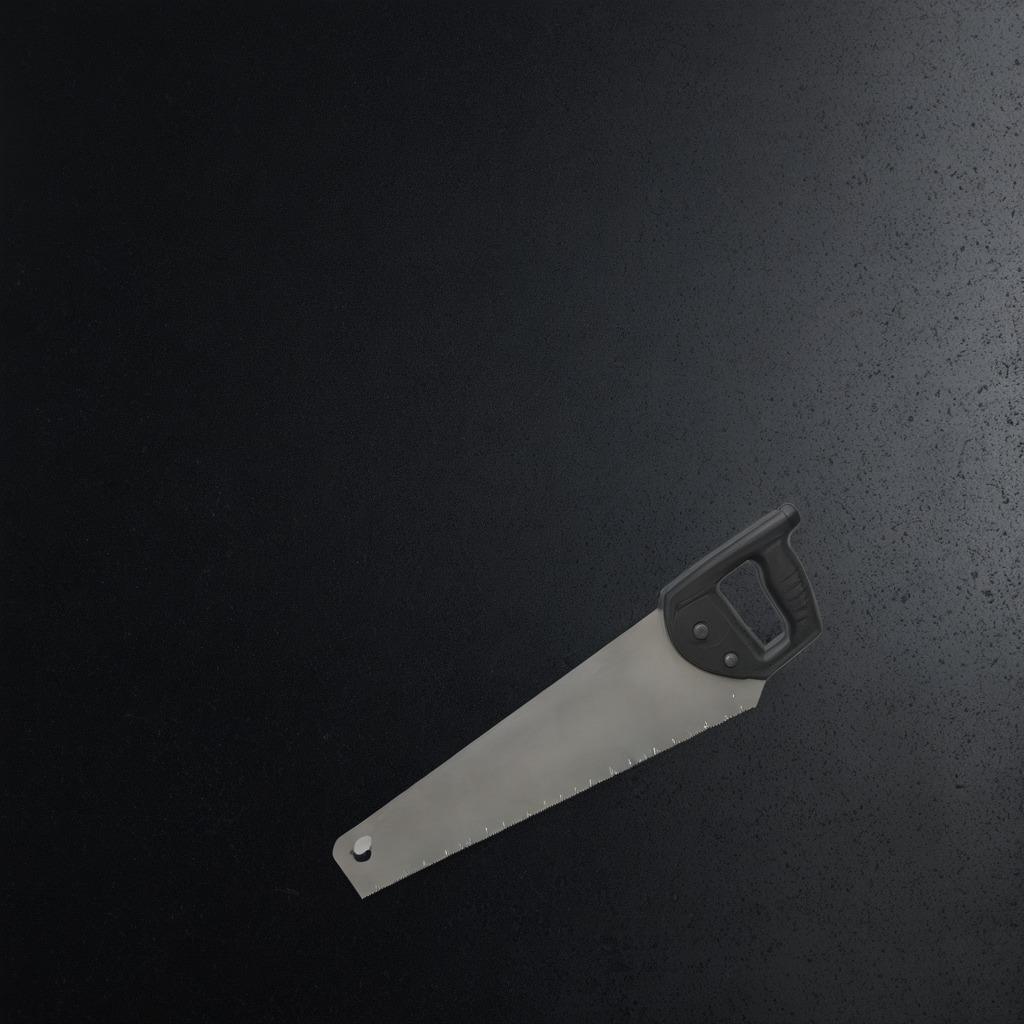
A metal saw is lying on the clean granite tabletop.